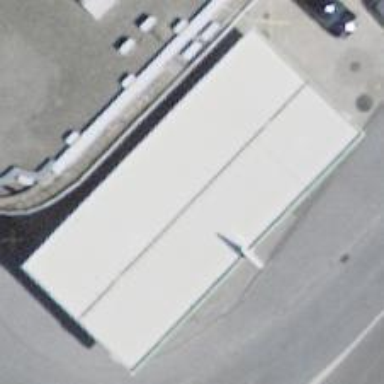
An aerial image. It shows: Fuel station.